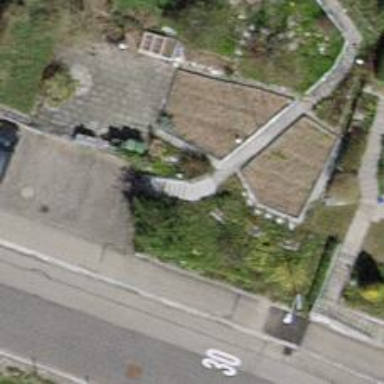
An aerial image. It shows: Road with steps.